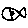
Label: fish